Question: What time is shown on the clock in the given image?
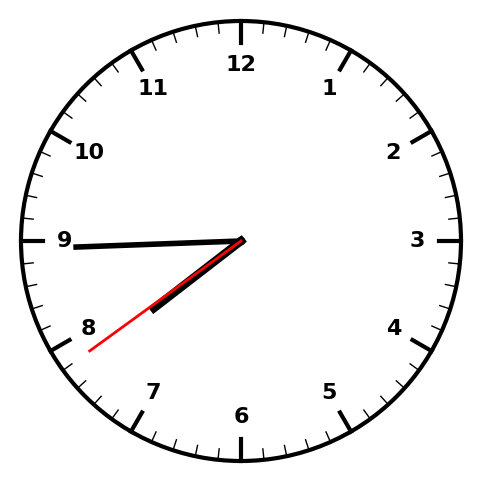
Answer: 07:44:39